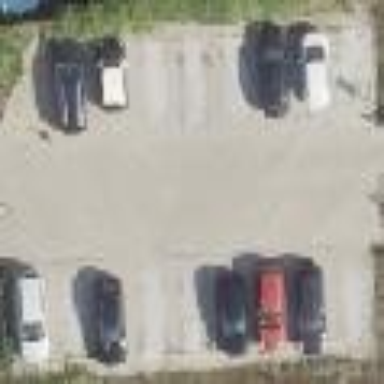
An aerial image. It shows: Street side parking area.